Interaction volume radius: 10 \u00c5
Interaction volume height: 30 \u00c5
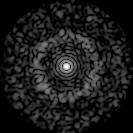
Disorder parameter: 0.8338